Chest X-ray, AP view. Patient: 34 years old, sex F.
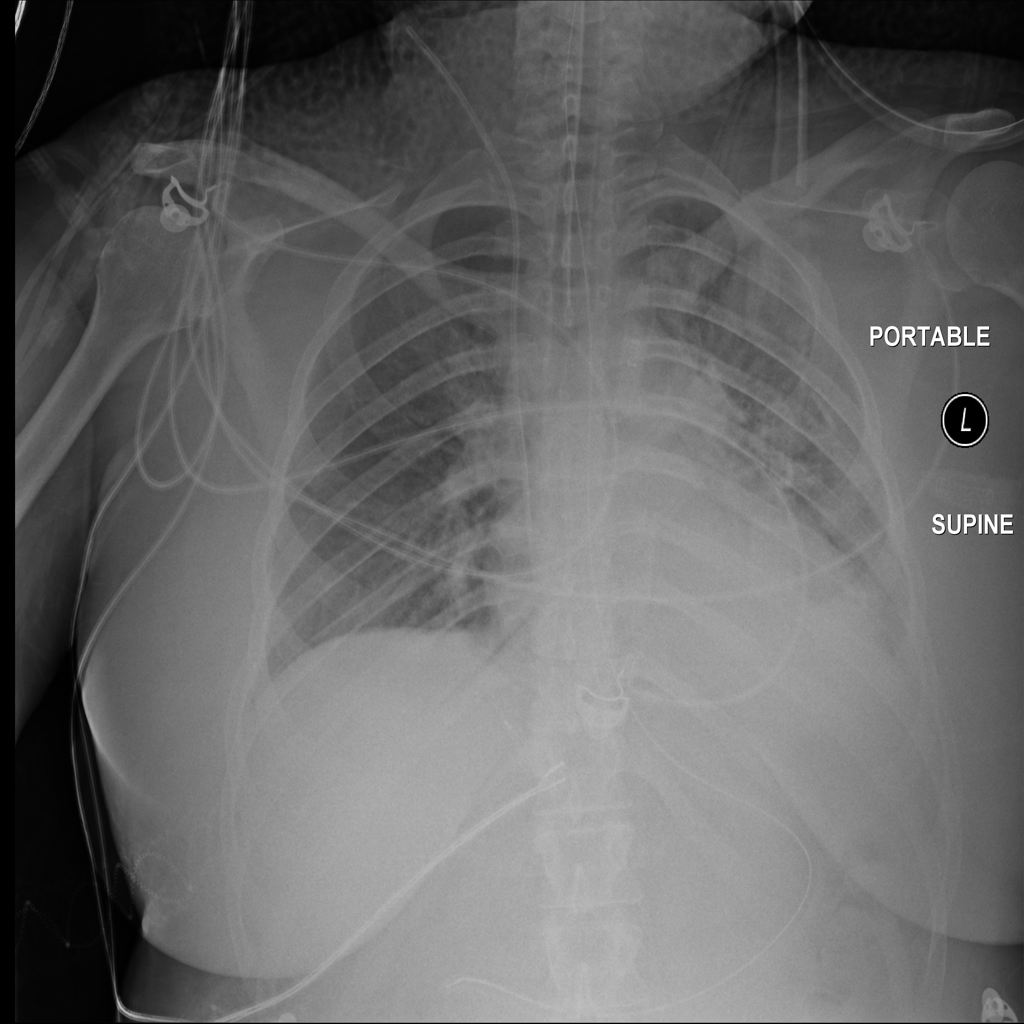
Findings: Consolidation